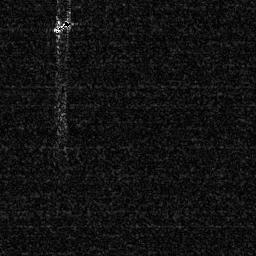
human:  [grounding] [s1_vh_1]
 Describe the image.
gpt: In the satellite image, there is  <ref>1 small ship </ref> <box>[[19, 6, 29, 13, 0]]</box> located at top left.